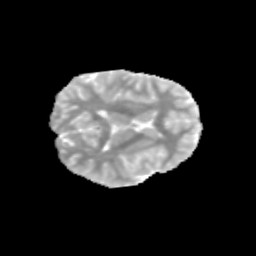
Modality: MD
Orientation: axial
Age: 11
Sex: female
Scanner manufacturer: siemens
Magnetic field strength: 3 T
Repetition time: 3.8 s
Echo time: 0.07 s